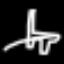
Label: chair